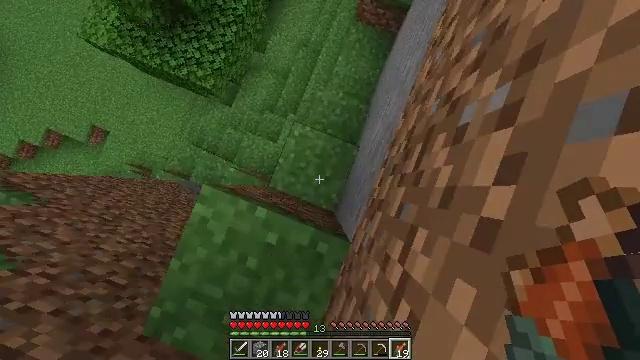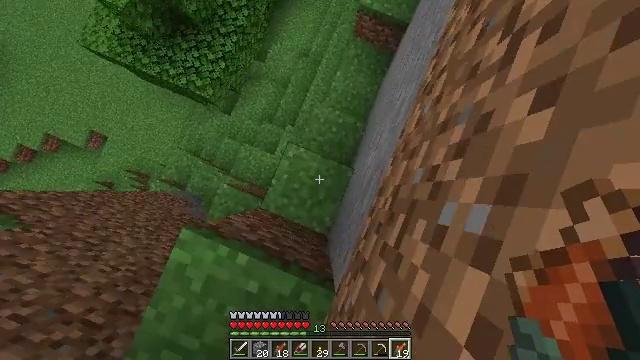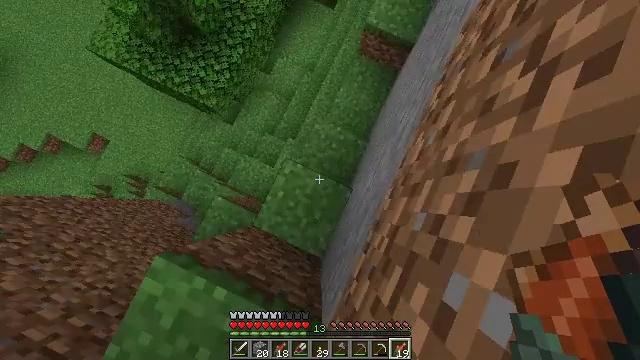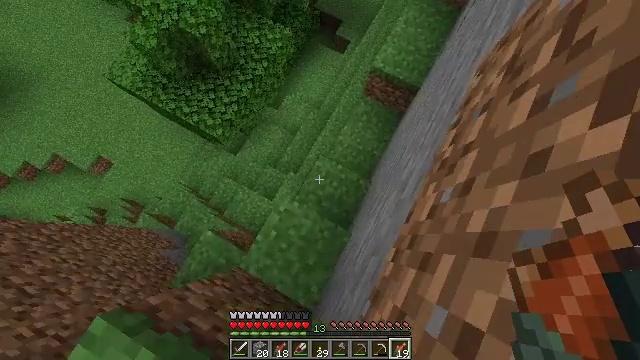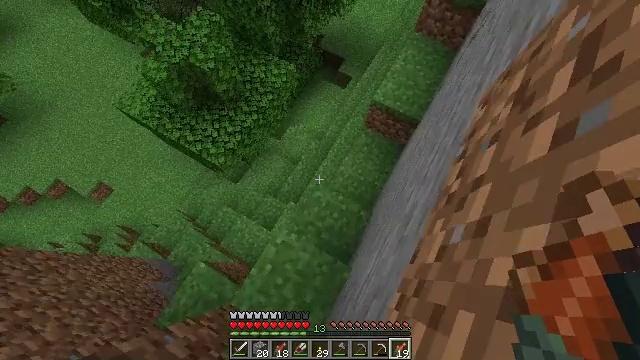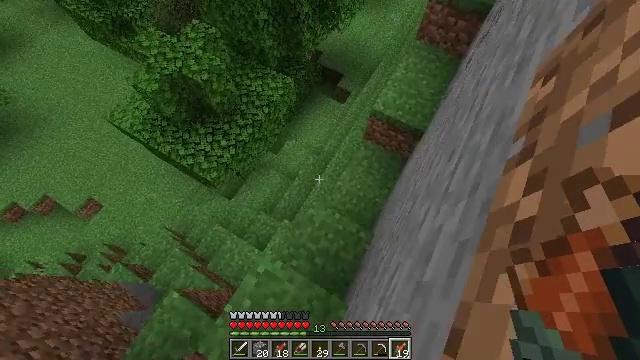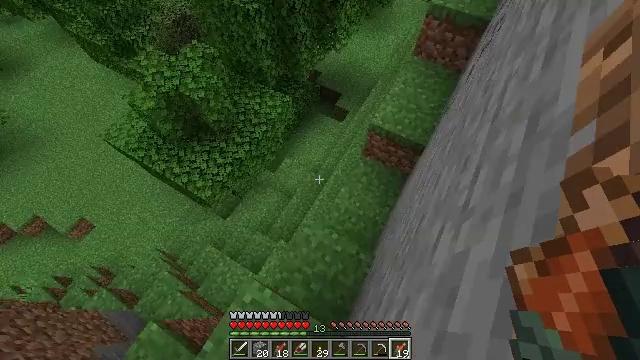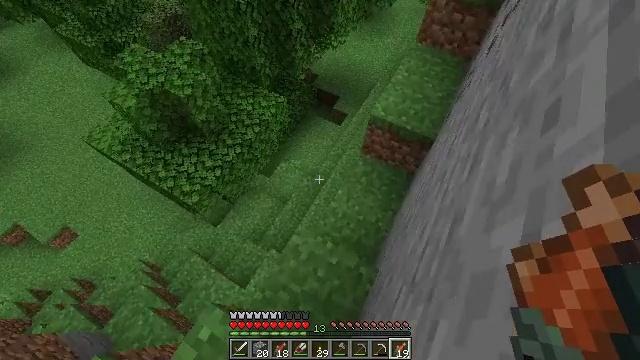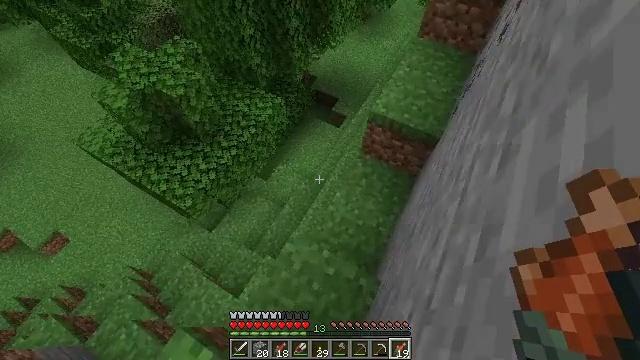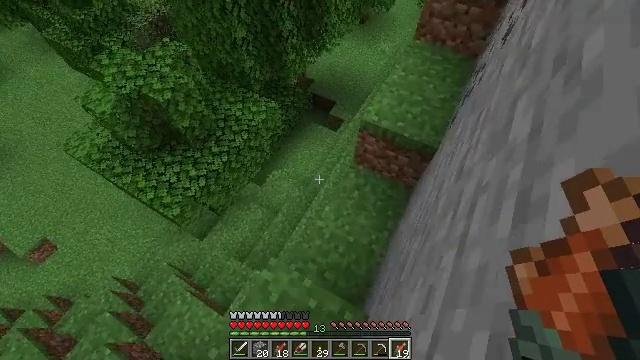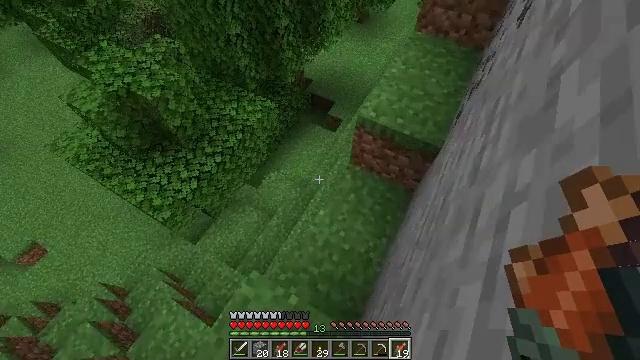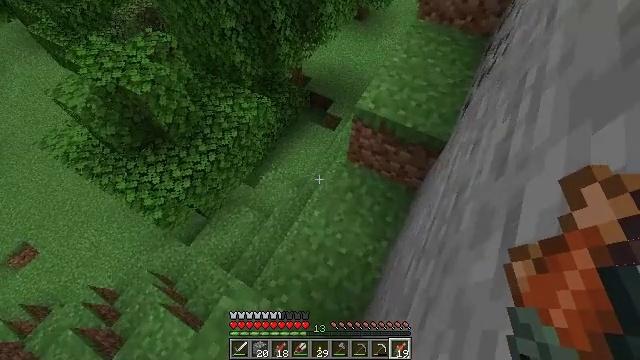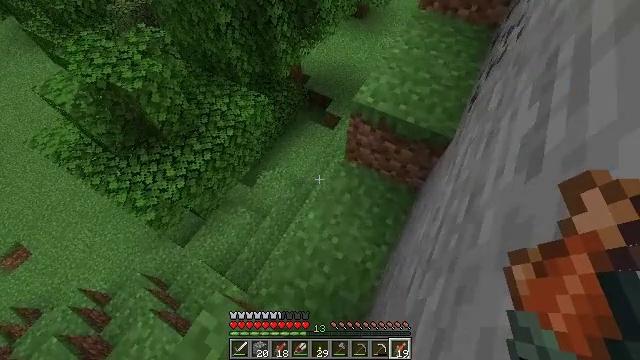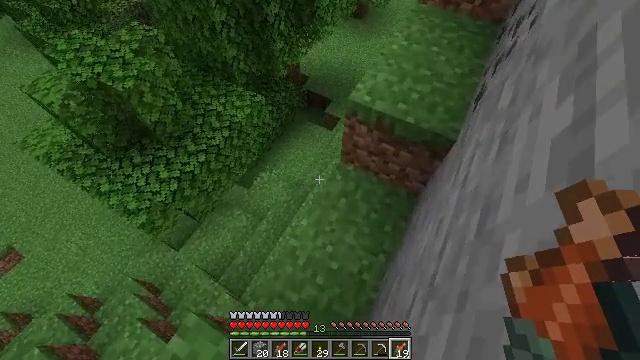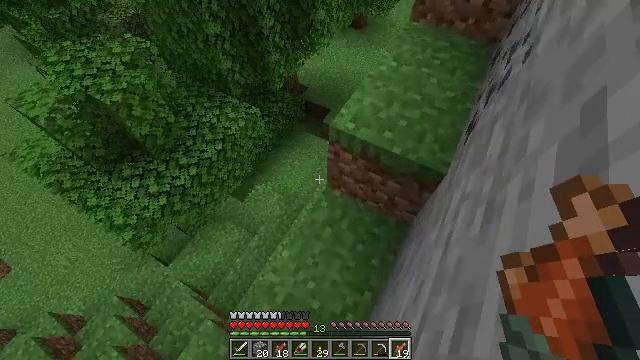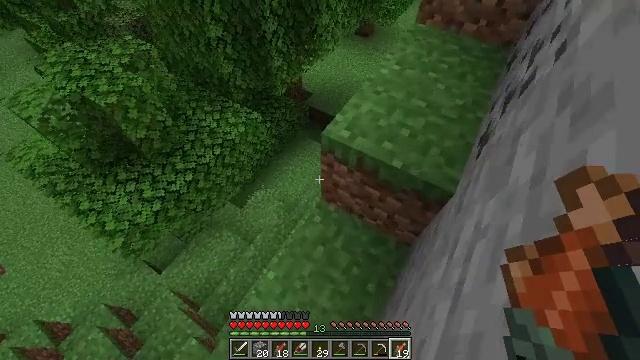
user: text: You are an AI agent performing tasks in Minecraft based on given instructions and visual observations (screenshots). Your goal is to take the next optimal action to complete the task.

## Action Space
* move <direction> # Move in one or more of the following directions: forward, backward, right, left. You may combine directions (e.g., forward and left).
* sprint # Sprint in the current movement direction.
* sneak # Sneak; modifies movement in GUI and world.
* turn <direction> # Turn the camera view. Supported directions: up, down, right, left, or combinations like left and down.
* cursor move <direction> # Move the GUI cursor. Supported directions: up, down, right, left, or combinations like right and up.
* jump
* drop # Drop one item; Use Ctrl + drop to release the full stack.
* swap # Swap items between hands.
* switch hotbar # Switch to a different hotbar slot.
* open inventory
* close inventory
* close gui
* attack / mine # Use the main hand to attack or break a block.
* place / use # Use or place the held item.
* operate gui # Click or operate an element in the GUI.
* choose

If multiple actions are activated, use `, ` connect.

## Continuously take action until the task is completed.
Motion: motion action
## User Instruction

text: Open the crafting table interface and craft a light gray bed.
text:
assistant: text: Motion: move forward and move right, turn left
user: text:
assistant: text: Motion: move forward and move right, turn left and up
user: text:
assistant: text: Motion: move forward and move right, turn left and up
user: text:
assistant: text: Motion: move forward and move right, turn left and up
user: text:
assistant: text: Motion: move forward and move right, turn up
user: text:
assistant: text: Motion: move forward and move right, turn up
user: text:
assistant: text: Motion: move forward and move right, turn up
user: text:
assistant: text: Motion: move forward and move right
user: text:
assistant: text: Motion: move forward and move right
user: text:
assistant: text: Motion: move forward and move right
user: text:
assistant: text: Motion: move forward and move right
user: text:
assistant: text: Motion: move forward and move right
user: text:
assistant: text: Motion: move forward and move right
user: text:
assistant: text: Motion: move forward and move right, turn up
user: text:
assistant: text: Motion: move forward and move right, turn left and up
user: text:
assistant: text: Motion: move forward and move right, turn left and up
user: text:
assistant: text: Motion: move forward and move left, turn left and up
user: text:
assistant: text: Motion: move forward and move left
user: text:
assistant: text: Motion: move forward and move left
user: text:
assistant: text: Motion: move forward and move left
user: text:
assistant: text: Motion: move forward and move left
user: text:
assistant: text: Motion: move forward and move left
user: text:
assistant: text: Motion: move forward and move left
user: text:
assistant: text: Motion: move forward and move right
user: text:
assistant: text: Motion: move forward and move right
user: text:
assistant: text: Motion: move forward and move right
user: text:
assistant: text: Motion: move forward and move right
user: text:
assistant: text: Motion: move forward and move right
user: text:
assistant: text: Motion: move forward and move right
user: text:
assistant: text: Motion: move forward and move right